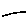
Label: line